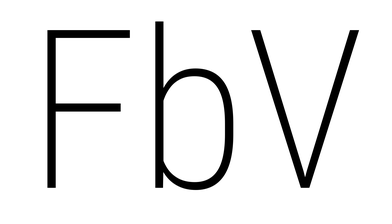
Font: Roboto_Condensed_ExtraLight